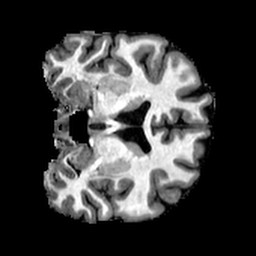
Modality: T1w
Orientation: coronal
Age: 22
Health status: healthy
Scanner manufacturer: philips
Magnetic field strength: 3 T
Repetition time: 0.007824 s
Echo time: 0.003602 s